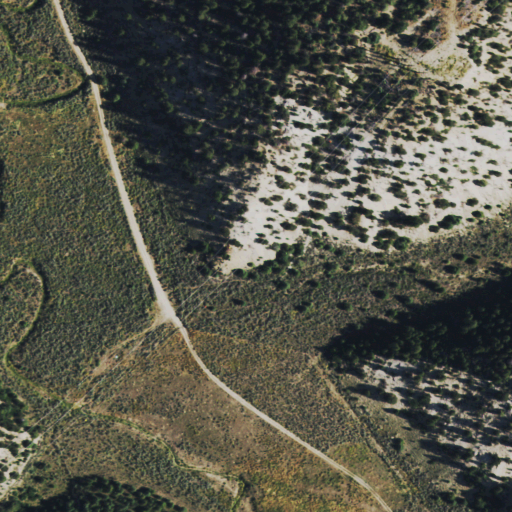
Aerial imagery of valley in Colorado named Owl Gulch containing shrub and evergreen forest